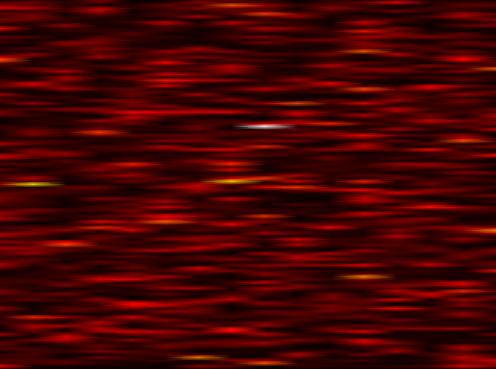
Label: OFDM